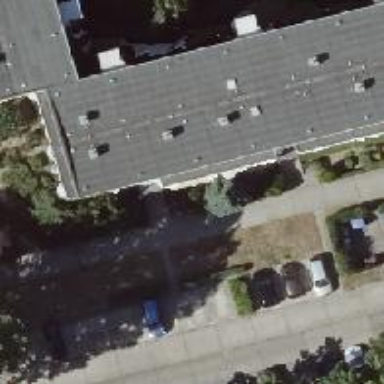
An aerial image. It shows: Building with apartments and flat roof.